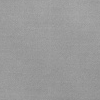
Atmospheric dust classification: dusty